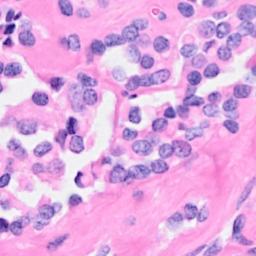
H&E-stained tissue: Breast